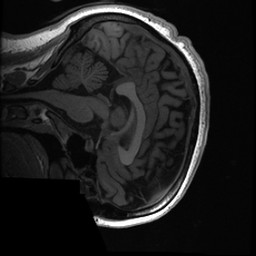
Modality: T1w
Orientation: sagittal
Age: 38
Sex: female